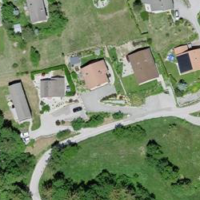
EUNIS habitat code: 54
Species observed at this site:
Cornus sanguinea